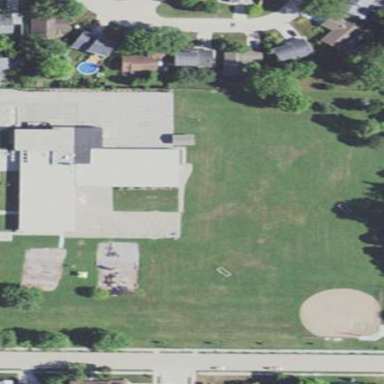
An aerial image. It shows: School.